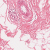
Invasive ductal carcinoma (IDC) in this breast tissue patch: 0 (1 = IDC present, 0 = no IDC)